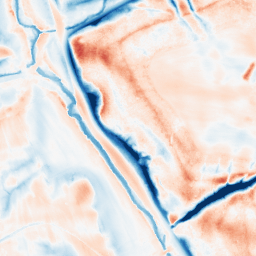
Category: trend_removal
Decomposition family: local_polynomial
Decomposition parameters: window_size: 31
degree: 1
Upsampling method: bicubic_16x
Upsampling parameters: scale: 16
Upsampling scale: 16